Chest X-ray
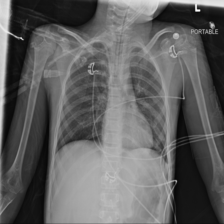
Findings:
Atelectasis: negative
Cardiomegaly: negative
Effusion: negative
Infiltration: positive
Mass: negative
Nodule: negative
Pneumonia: negative
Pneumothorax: negative
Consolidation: negative
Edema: negative
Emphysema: negative
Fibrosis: negative
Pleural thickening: negative
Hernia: negative